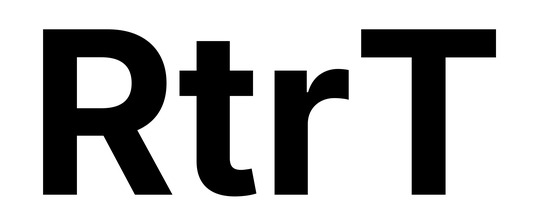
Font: Inter_Bold